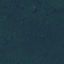
Label: Forest